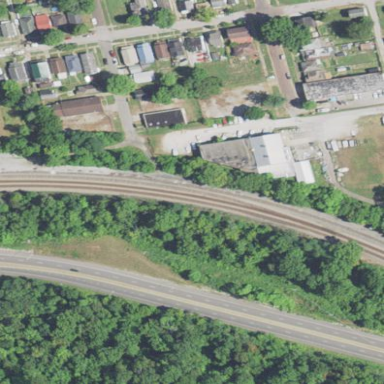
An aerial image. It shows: Railway area.